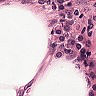
Metastatic tissue present: no